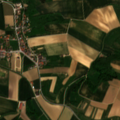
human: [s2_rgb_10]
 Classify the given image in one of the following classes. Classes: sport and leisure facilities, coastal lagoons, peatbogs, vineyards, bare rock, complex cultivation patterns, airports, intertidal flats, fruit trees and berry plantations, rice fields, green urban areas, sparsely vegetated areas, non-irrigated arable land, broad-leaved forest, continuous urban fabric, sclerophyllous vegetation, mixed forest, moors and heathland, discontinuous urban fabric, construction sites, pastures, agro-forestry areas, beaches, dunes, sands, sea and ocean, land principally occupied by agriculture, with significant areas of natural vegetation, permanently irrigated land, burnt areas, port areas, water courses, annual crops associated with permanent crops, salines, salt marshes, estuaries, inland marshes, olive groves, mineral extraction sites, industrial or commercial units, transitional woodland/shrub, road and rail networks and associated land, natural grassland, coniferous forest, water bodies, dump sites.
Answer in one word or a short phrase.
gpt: discontinuous urban fabric, non-irrigated arable land, land principally occupied by agriculture, with significant areas of natural vegetation